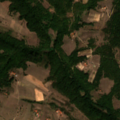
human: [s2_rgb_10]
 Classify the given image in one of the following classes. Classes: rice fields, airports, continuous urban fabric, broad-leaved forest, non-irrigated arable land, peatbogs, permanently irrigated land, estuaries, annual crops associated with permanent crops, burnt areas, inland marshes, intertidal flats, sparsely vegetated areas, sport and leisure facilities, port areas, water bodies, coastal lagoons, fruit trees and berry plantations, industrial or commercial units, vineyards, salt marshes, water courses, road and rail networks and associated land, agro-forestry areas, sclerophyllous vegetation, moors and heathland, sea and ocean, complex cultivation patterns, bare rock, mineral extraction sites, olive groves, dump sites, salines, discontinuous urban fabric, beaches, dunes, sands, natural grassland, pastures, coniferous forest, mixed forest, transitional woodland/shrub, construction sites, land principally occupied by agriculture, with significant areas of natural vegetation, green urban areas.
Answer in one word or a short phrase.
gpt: complex cultivation patterns, land principally occupied by agriculture, with significant areas of natural vegetation, broad-leaved forest